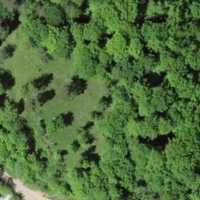
EUNIS habitat code: 41
Species observed at this site:
Pararge aegeria